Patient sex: M
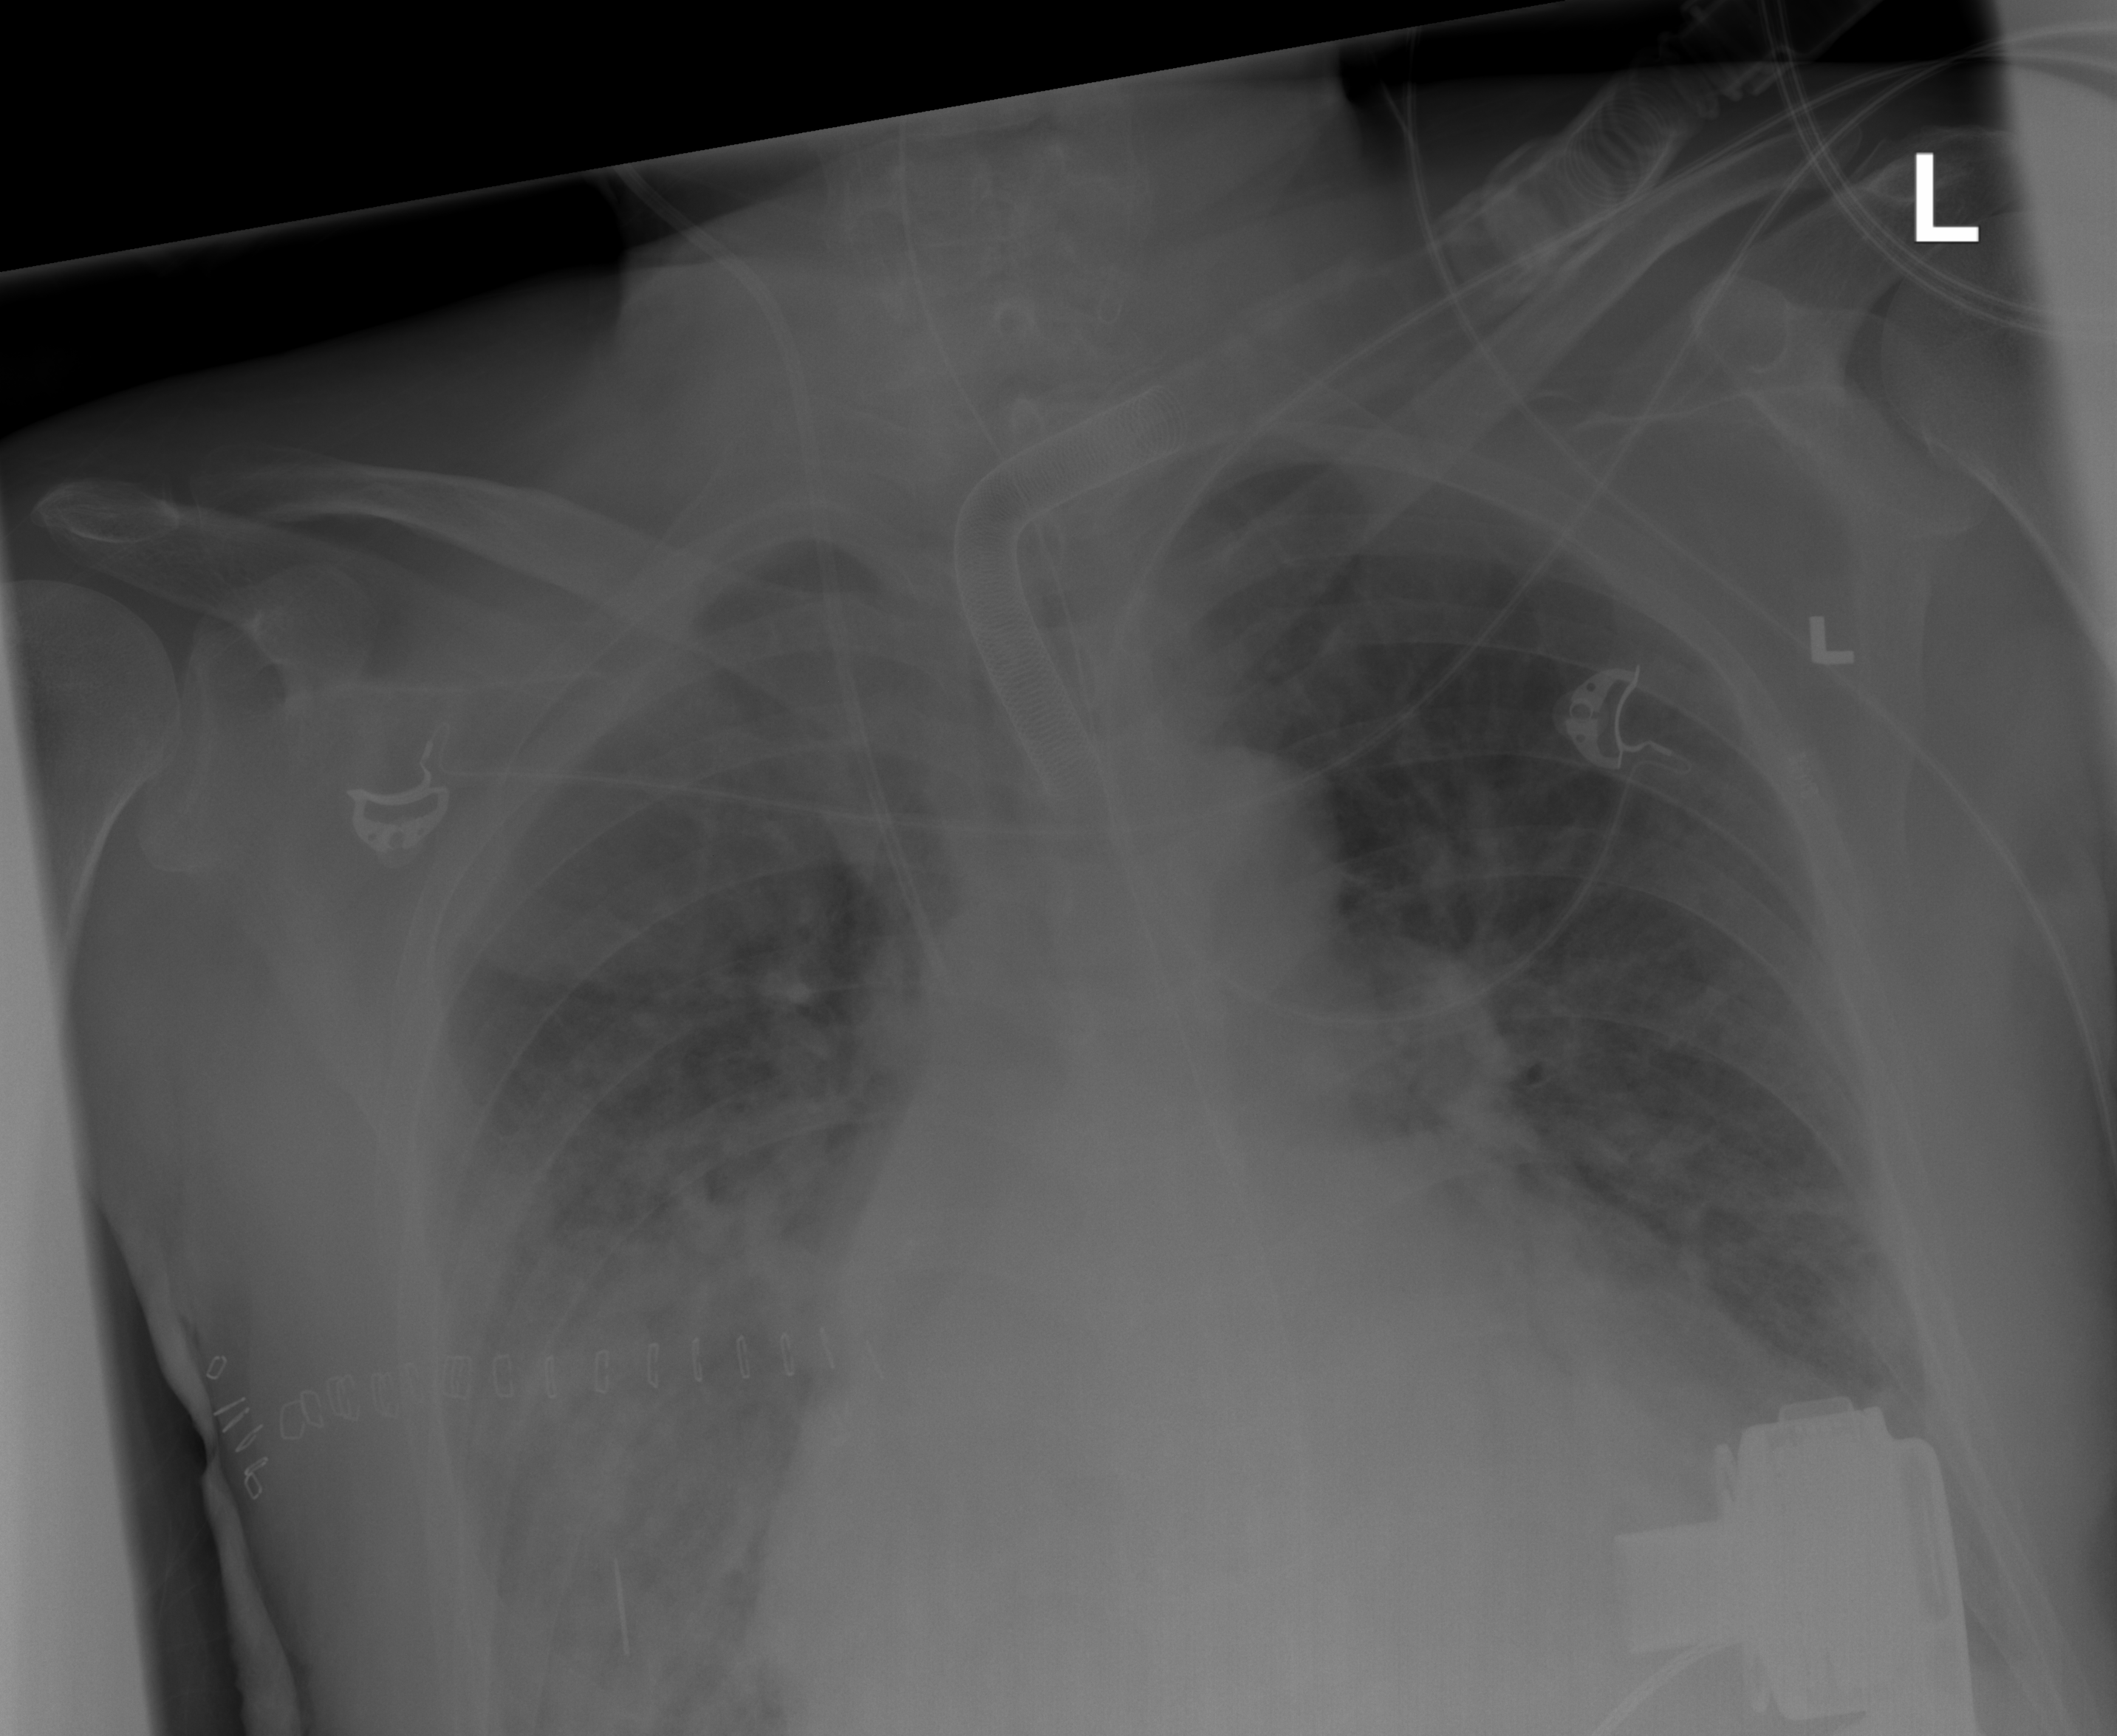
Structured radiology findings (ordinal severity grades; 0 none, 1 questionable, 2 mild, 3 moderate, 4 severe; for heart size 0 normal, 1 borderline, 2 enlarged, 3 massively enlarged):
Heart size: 3
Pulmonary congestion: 3
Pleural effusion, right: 0
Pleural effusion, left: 0
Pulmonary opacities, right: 3
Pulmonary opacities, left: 2
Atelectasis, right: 0
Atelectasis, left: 0